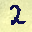
Label: 2